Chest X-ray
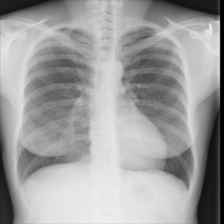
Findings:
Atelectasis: negative
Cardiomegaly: negative
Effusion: negative
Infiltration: negative
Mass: negative
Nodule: negative
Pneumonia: negative
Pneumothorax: negative
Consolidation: negative
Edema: negative
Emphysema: negative
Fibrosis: negative
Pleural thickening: negative
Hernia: negative